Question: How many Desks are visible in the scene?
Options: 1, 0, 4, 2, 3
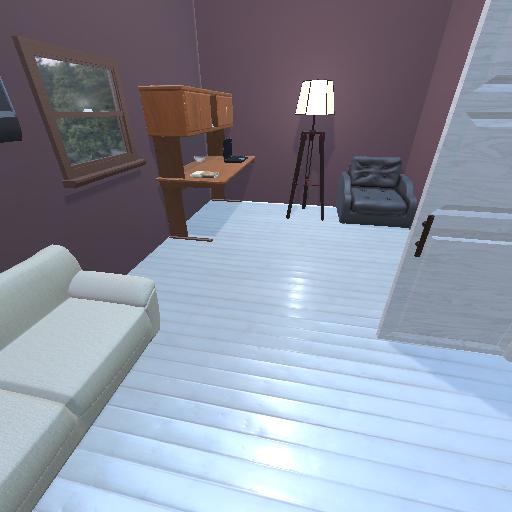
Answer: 1